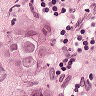
Metastatic tissue present: yes